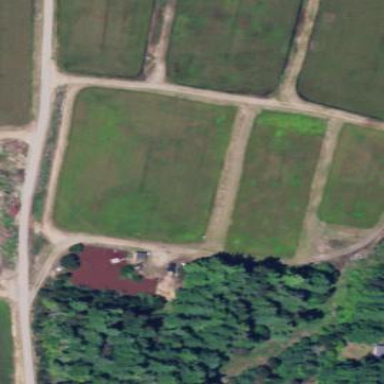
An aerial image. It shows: Farmland with cranberries as the main crop.